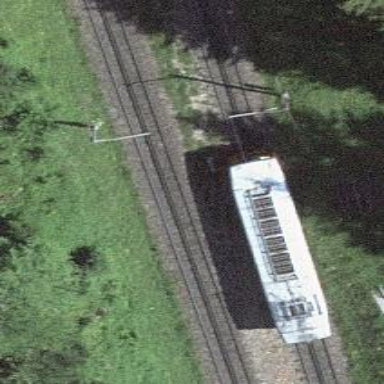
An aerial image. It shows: Single-track electrified railway with contact line.